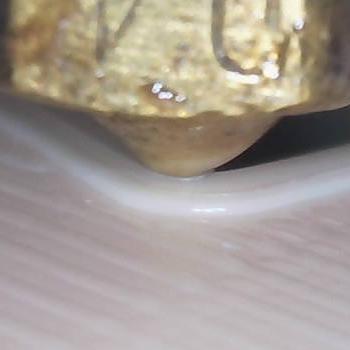
Flow rate: 188%